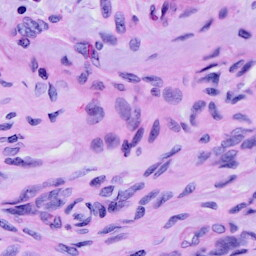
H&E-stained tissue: Cervix